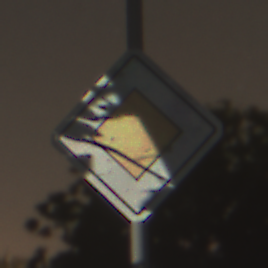
Verkehrszeichen: Vorfahrtsstrasse
Umgebung: Outdoor, Suburban
Tageszeit: Night
Wetter: Clear
Licht: Artificial
Jahreszeit: NotSpecified
Kontrast: MediumContrast